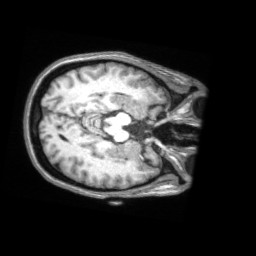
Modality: T1w
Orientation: axial
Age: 23
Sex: female